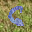
Label: 6